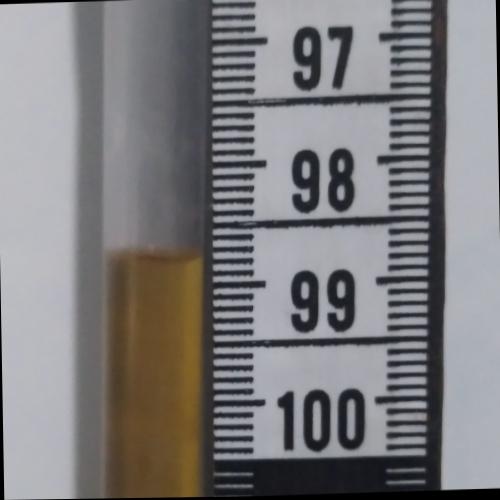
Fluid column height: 98.8 cm